Question: I am using Prestashop 1.6. My site is offering "free shipping" for purchases . My site is also having a promotion of "Buy 1 get 1 free".
Now, one item can cost about and I insisted the customer to buy 2 products from the same category in order to be entitled for buy 1 get 1.
If a customer buys one product, it should cost 60 bucks (no free shipping because final price < 80)
If a customer buys 2 = 120 bucks but after the "buy 1 get 1 free" promotion, the final total price is 60. So by right, this customer is not getting free shipping but my site gives free shipping to this customer because the "free shipping" logic is based on the total price before discounted (120 bucks).
How do I resolve this? I want the free shipping calculation to be based on the final total price (after discounted)

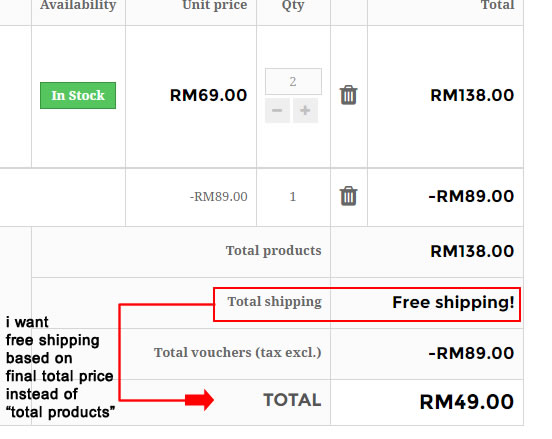
Answer: You will have to override method 'getPackageShippingCost()' from 'Cart.php'.
And change those lines:
'''
} else {
if ($shipping_method == Carrier::SHIPPING_METHOD_WEIGHT) {
$shipping_cost += $carrier->getDeliveryPriceByWeight($this->getTotalWeight($product_list), $id_zone);
} else { // by price
$shipping_cost += $carrier->getDeliveryPriceByPrice($order_total, $id_zone, (int)$this->id_currency);
}
}
} else {
if ($shipping_method == Carrier::SHIPPING_METHOD_WEIGHT) {
$shipping_cost += $carrier->getDeliveryPriceByWeight($this->getTotalWeight($product_list), $id_zone);
} else {
$shipping_cost += $carrier->getDeliveryPriceByPrice($order_total, $id_zone, (int)$this->id_currency);
}
}
'''
by replacing '$order_total' to '$orderTotalwithDiscounts':
'''
} else {
if ($shipping_method == Carrier::SHIPPING_METHOD_WEIGHT) {
$shipping_cost += $carrier->getDeliveryPriceByWeight($this->getTotalWeight($product_list), $id_zone);
} else { // by price
$shipping_cost += $carrier->getDeliveryPriceByPrice($orderTotalwithDiscounts, $id_zone, (int)$this->id_currency);
}
}
} else {
if ($shipping_method == Carrier::SHIPPING_METHOD_WEIGHT) {
$shipping_cost += $carrier->getDeliveryPriceByWeight($this->getTotalWeight($product_list), $id_zone);
} else {
$shipping_cost += $carrier->getDeliveryPriceByPrice($orderTotalwithDiscounts, $id_zone, (int)$this->id_currency);
}
}
'''
If you don't know how to override a class, please have a look at <URL>.